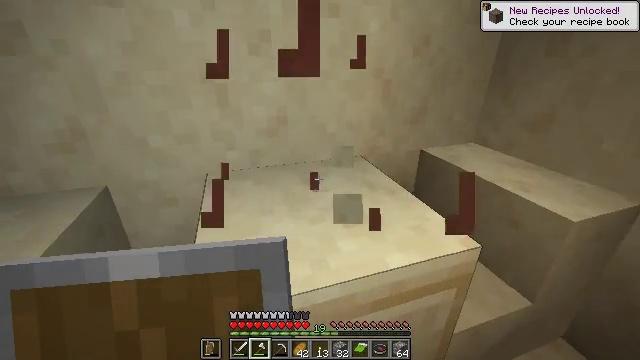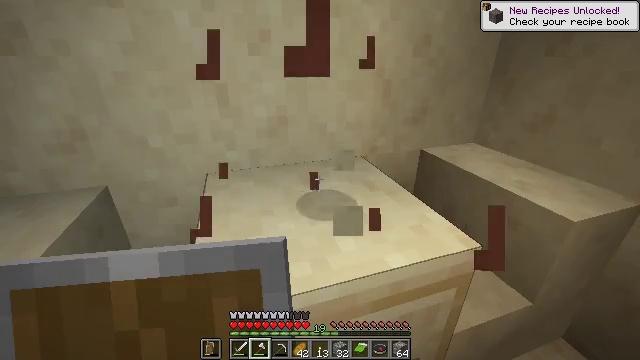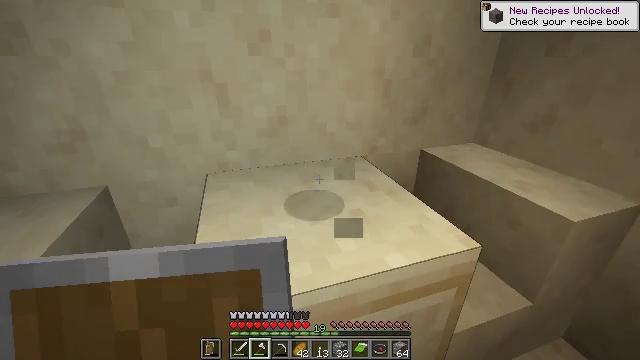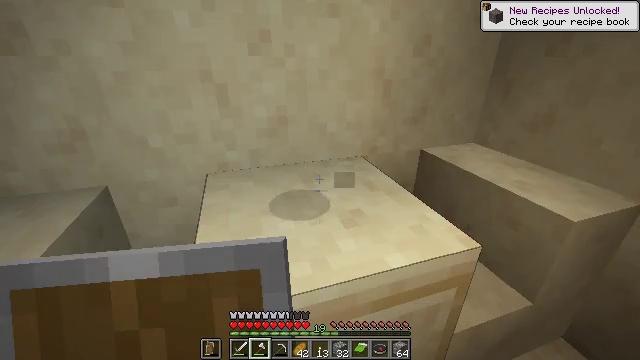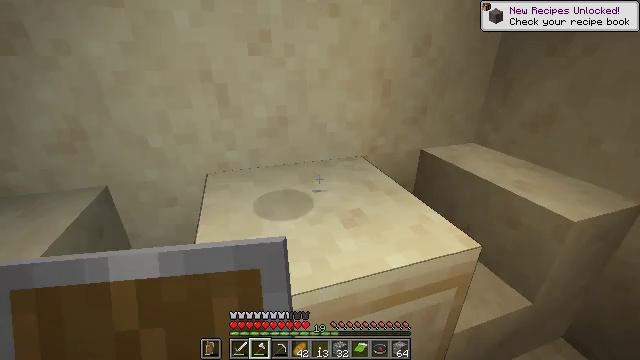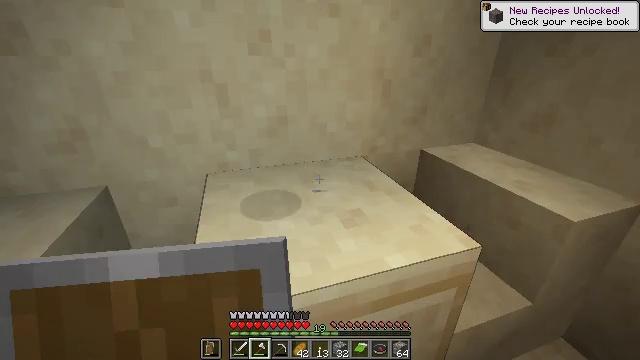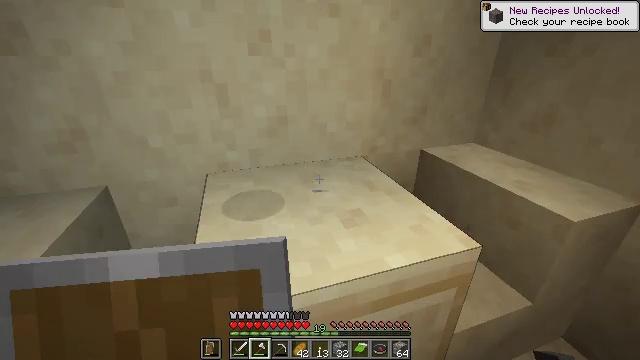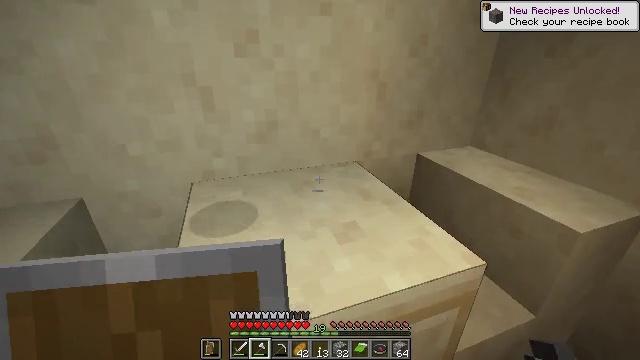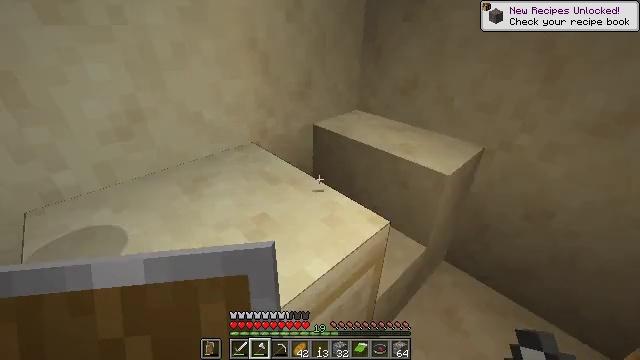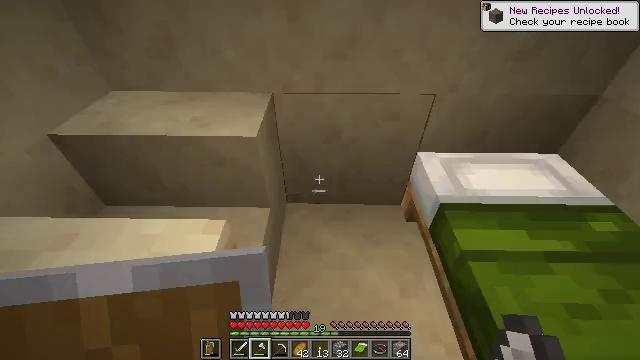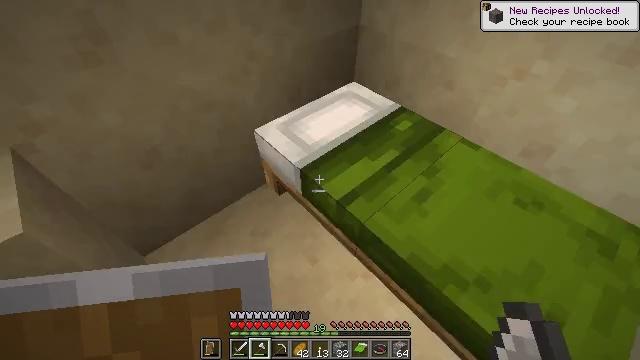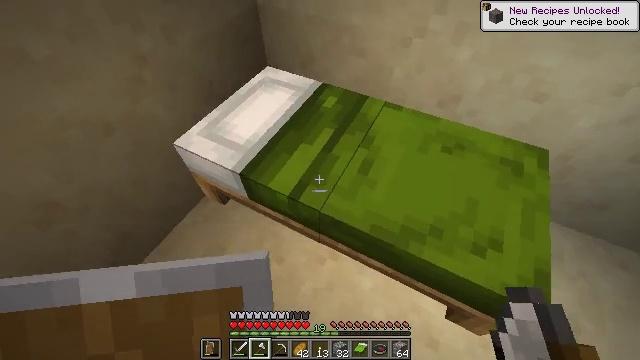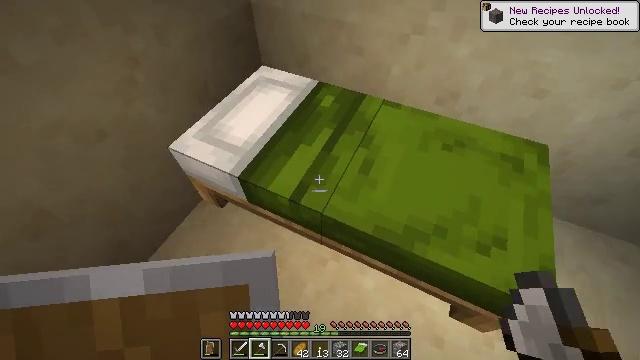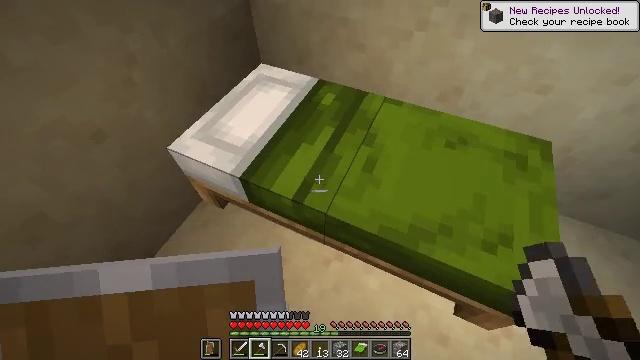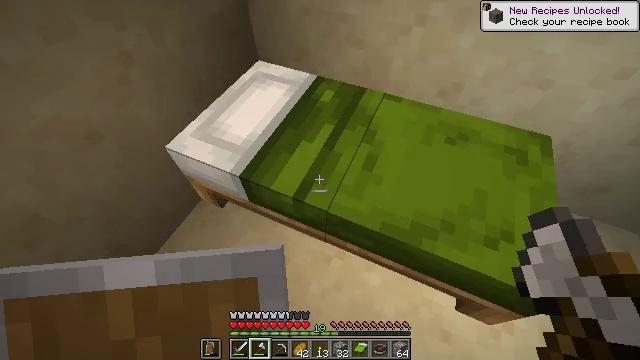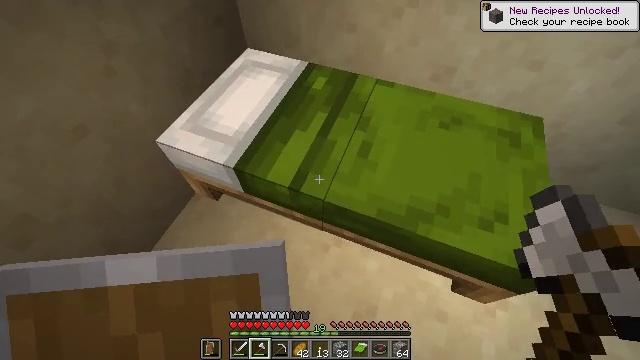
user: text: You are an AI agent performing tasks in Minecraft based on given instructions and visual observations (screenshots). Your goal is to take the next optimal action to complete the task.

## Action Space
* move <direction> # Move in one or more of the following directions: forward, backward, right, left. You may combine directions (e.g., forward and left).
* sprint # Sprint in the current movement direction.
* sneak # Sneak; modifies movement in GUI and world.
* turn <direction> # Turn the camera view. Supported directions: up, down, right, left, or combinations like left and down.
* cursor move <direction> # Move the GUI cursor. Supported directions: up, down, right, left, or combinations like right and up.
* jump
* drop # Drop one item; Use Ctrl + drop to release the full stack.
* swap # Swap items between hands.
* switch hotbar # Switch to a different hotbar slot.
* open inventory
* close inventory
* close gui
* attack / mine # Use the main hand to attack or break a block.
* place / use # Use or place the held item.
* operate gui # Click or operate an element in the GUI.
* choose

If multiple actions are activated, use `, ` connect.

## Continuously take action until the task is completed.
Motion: motion action
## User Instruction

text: Remove the potted cactus from its pot.
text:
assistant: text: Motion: no_op
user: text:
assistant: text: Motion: no_op
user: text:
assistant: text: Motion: no_op
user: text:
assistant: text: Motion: no_op
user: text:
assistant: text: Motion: no_op
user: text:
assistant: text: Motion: no_op
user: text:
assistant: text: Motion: move forward, turn right
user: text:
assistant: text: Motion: move forward, turn right and down
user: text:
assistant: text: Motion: move forward, turn right and down
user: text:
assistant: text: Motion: move forward, turn right and down
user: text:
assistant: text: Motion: turn right and down
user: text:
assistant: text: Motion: turn right
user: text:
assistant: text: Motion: no_op
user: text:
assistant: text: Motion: no_op
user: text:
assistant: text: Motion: turn right and down
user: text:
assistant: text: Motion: no_op
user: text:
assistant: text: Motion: use / place
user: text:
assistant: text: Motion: use / place
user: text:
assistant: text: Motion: no_op
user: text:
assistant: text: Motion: no_op
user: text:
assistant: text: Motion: no_op
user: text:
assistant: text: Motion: no_op
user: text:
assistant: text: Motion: turn right
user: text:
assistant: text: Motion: turn right and up
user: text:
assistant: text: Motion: no_op
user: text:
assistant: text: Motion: no_op
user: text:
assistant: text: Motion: no_op
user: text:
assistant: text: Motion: no_op
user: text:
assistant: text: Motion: turn right and up
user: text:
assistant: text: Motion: turn right and up